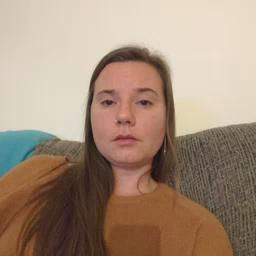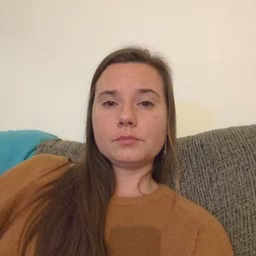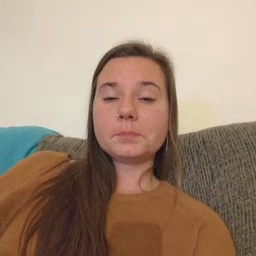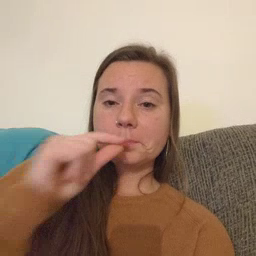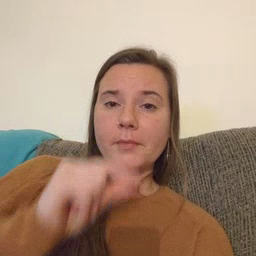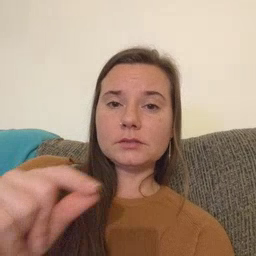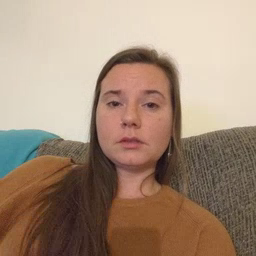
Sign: pencil